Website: crate-barrel
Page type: billing-address
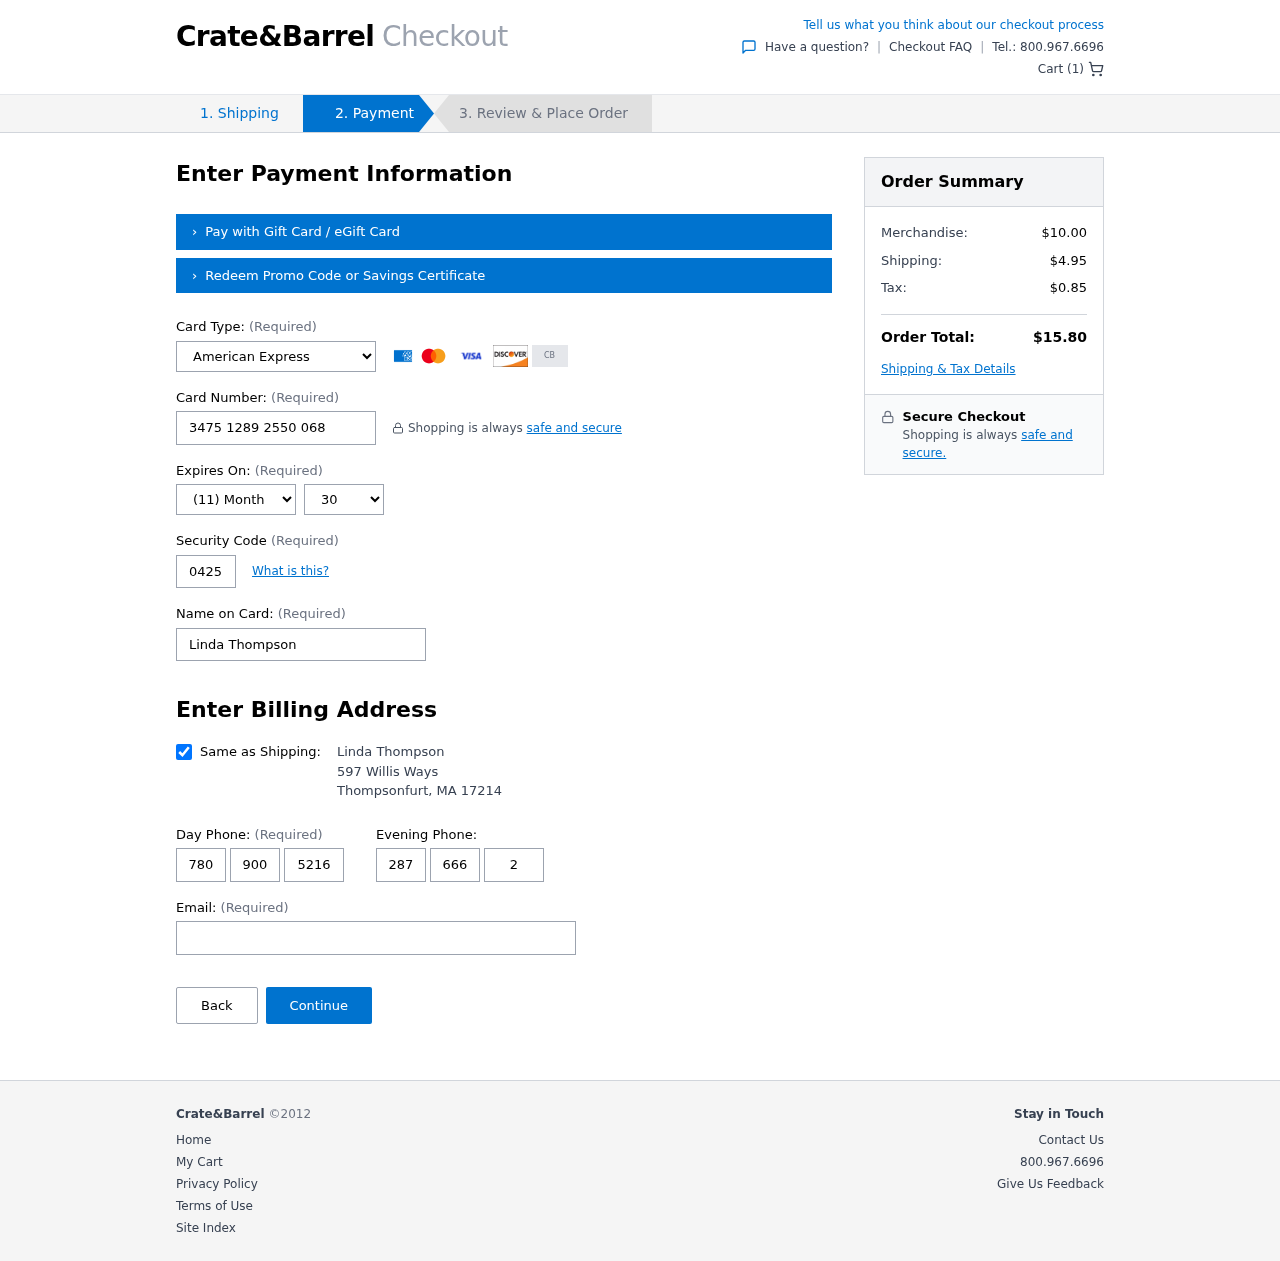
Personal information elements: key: PII_CARD_CVV
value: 0425
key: PII_CARD_EXPIRY_MONTH
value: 11
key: PII_CARD_EXPIRY_YEAR
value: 30
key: PII_CARD_NUMBER
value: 3475 1289 2550 068
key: PII_CARD_TYPE
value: American Express
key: PII_CITY
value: Thompsonfurt
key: PII_EMAIL
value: linda.thompson@gmail.com
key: PII_FULLNAME
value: Linda Thompson
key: PII_PHONE_ALT_AREA
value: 287
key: PII_PHONE_ALT_PREFIX
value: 666
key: PII_PHONE_ALT_SUFFIX
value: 2065
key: PII_PHONE_AREA
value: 780
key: PII_PHONE_PREFIX
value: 900
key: PII_PHONE_SUFFIX
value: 5216
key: PII_POSTCODE
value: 17214
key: PII_STATE_ABBR
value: MA
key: PII_STREET
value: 597 Willis Ways
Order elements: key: ORDER_NUM_ITEMS
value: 1
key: ORDER_SUBTOTAL
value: $10.00
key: ORDER_SHIPPING_COST
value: $4.95
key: ORDER_TAX
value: $0.85
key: ORDER_TOTAL
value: $15.80